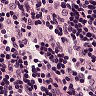
Metastatic tissue present: no